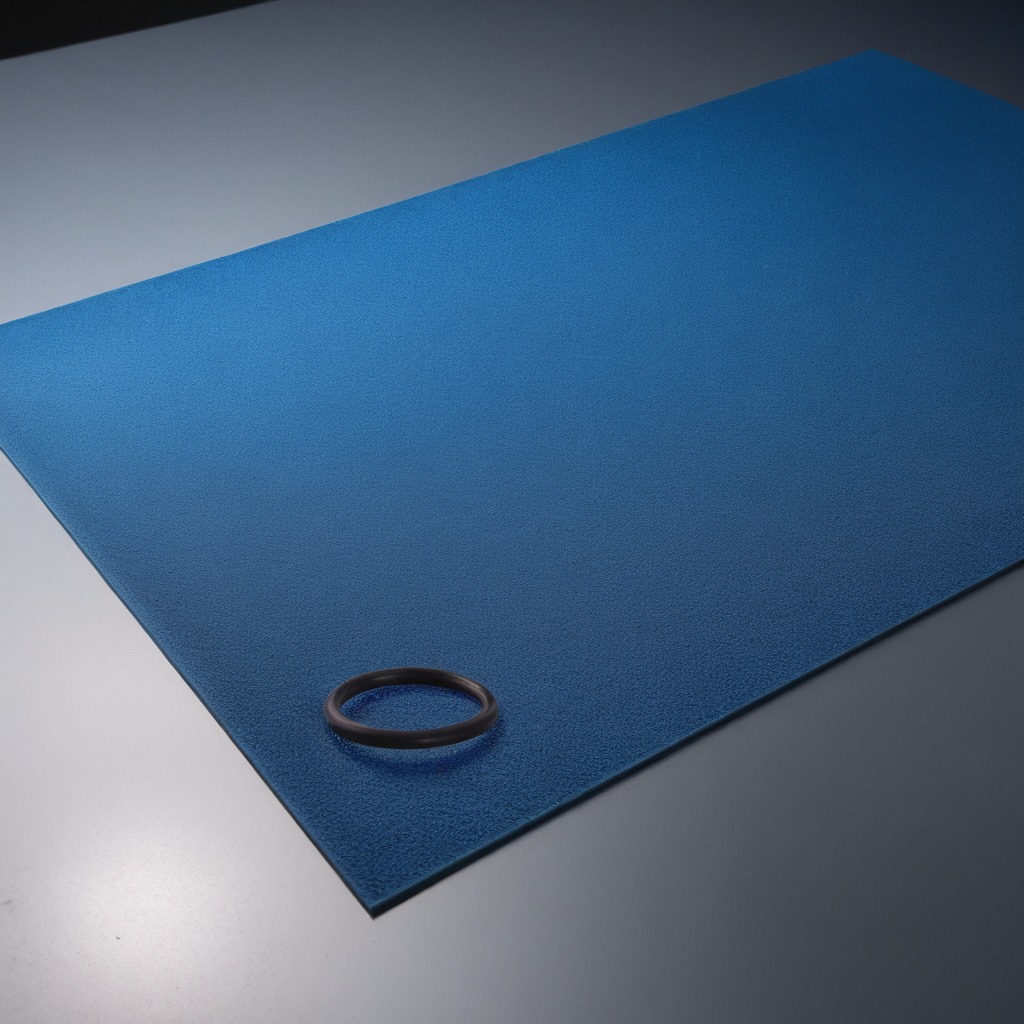
A rubber O-ring is lying on a clean granite tabletop covered with a blue rubber mat inside a workshop under bright overhead lighting crisp shadows high clarity worn but beneath the mat